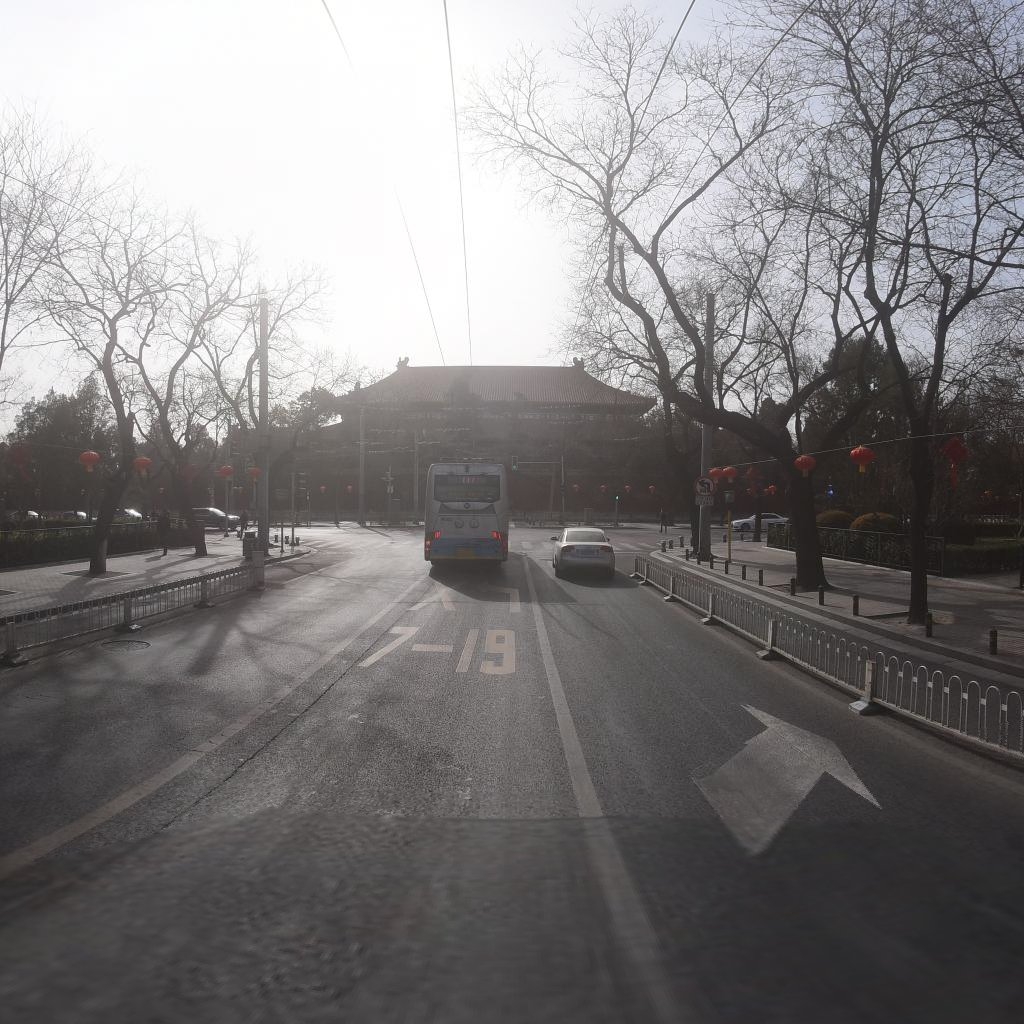
Region: Xicheng
Road damage annotations: longitudinal crack, manhole cover